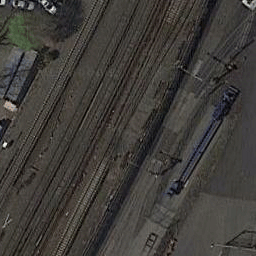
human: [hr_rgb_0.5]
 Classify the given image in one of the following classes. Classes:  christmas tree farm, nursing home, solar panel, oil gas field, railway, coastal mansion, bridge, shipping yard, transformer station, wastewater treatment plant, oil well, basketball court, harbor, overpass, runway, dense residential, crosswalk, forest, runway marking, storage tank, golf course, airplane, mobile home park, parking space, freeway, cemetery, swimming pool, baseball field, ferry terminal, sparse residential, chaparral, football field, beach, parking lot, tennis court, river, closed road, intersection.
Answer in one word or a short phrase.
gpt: railway